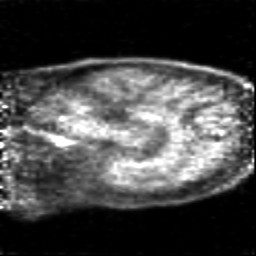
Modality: PET
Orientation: sagittal
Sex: female
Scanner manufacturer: siemens